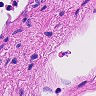
Metastatic tissue present: no